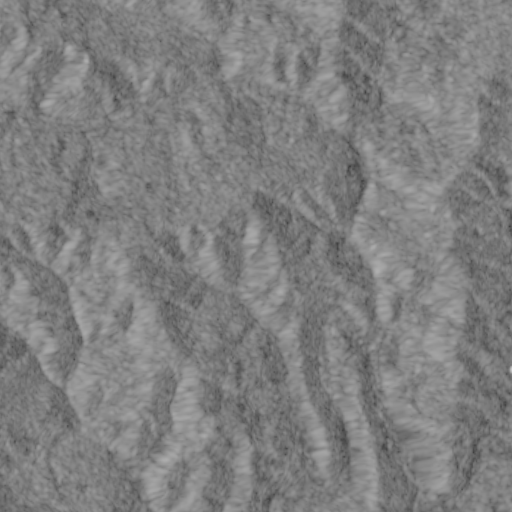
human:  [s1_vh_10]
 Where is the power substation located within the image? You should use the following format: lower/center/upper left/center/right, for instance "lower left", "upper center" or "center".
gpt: The power substation is located in the lower right of the image.
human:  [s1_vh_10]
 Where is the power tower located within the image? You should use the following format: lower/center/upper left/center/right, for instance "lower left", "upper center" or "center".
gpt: The power tower is located in the lower right of the image.
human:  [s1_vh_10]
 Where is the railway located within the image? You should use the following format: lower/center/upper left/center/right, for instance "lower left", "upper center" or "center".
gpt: The railway is located in the lower right of the image.
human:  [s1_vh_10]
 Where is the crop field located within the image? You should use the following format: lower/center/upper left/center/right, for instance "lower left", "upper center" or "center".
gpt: There is no crop field in the image.

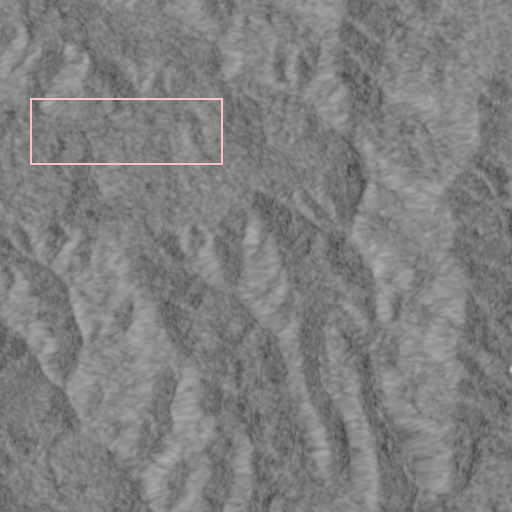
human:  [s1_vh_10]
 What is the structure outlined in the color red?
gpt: There is no red outline.
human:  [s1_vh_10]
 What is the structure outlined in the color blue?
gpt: There is no structure outlined in blue.